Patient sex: M
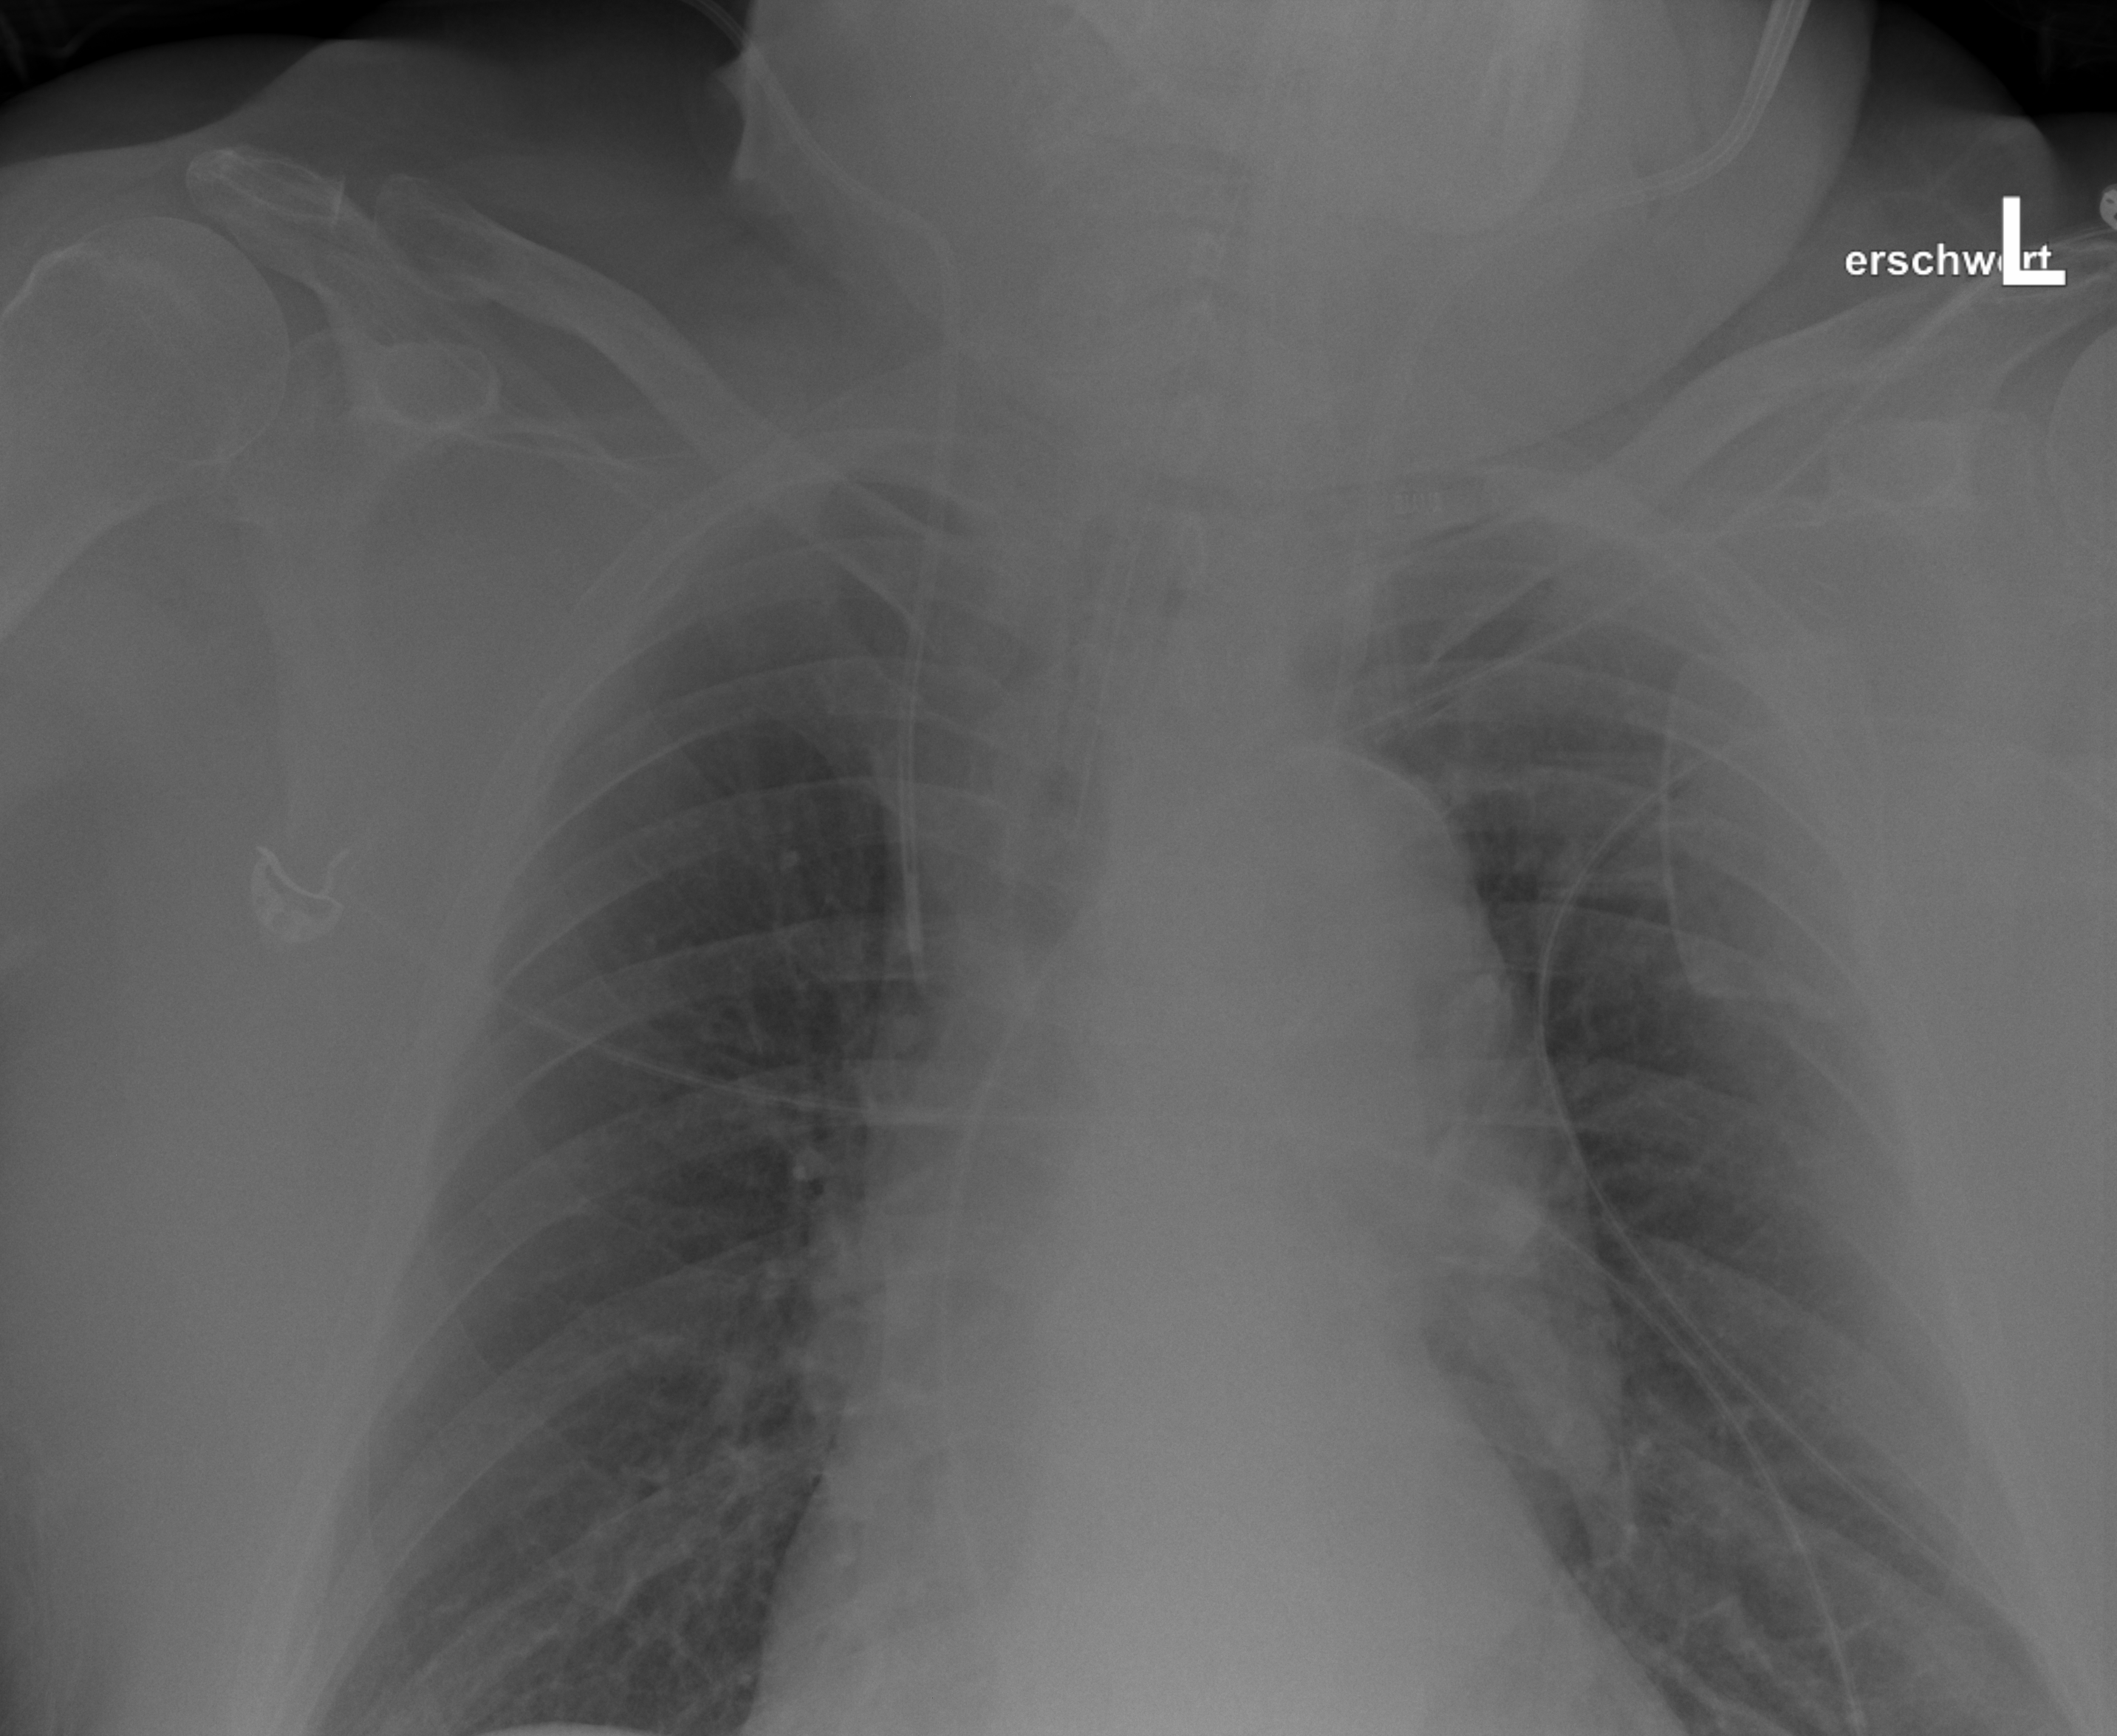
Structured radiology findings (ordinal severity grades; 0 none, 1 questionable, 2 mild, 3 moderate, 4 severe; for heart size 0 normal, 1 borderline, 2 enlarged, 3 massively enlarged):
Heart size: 0
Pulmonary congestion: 0
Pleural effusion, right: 0
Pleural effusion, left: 0
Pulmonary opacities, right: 0
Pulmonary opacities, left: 0
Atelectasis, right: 1
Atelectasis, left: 0